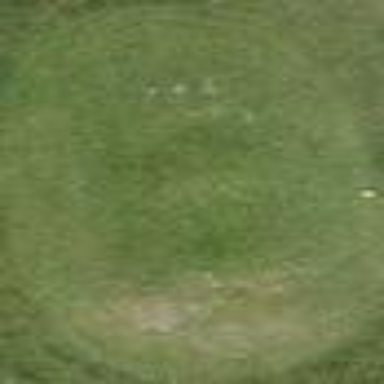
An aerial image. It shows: Golf tee.